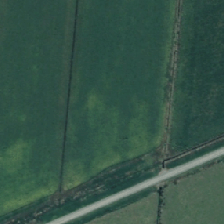
Land cover: shortrotation_cropland